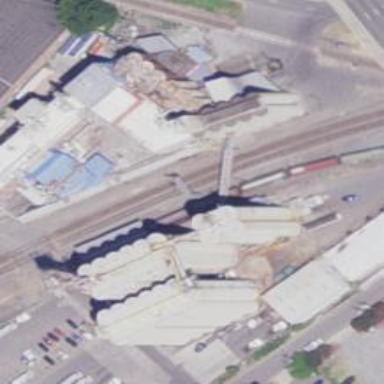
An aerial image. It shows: Railway siding with rails.